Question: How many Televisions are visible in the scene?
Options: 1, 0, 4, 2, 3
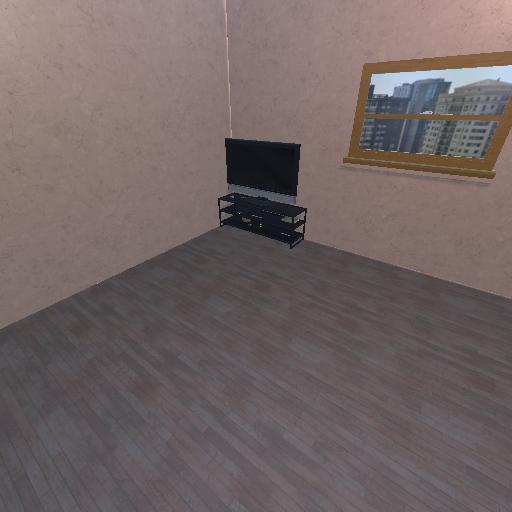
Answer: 1